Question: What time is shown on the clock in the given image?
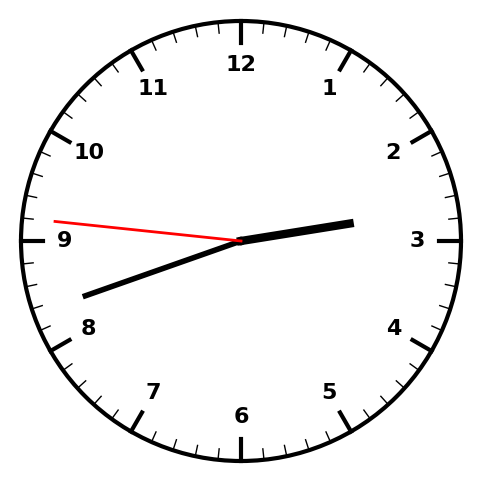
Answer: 02:41:46